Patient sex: F
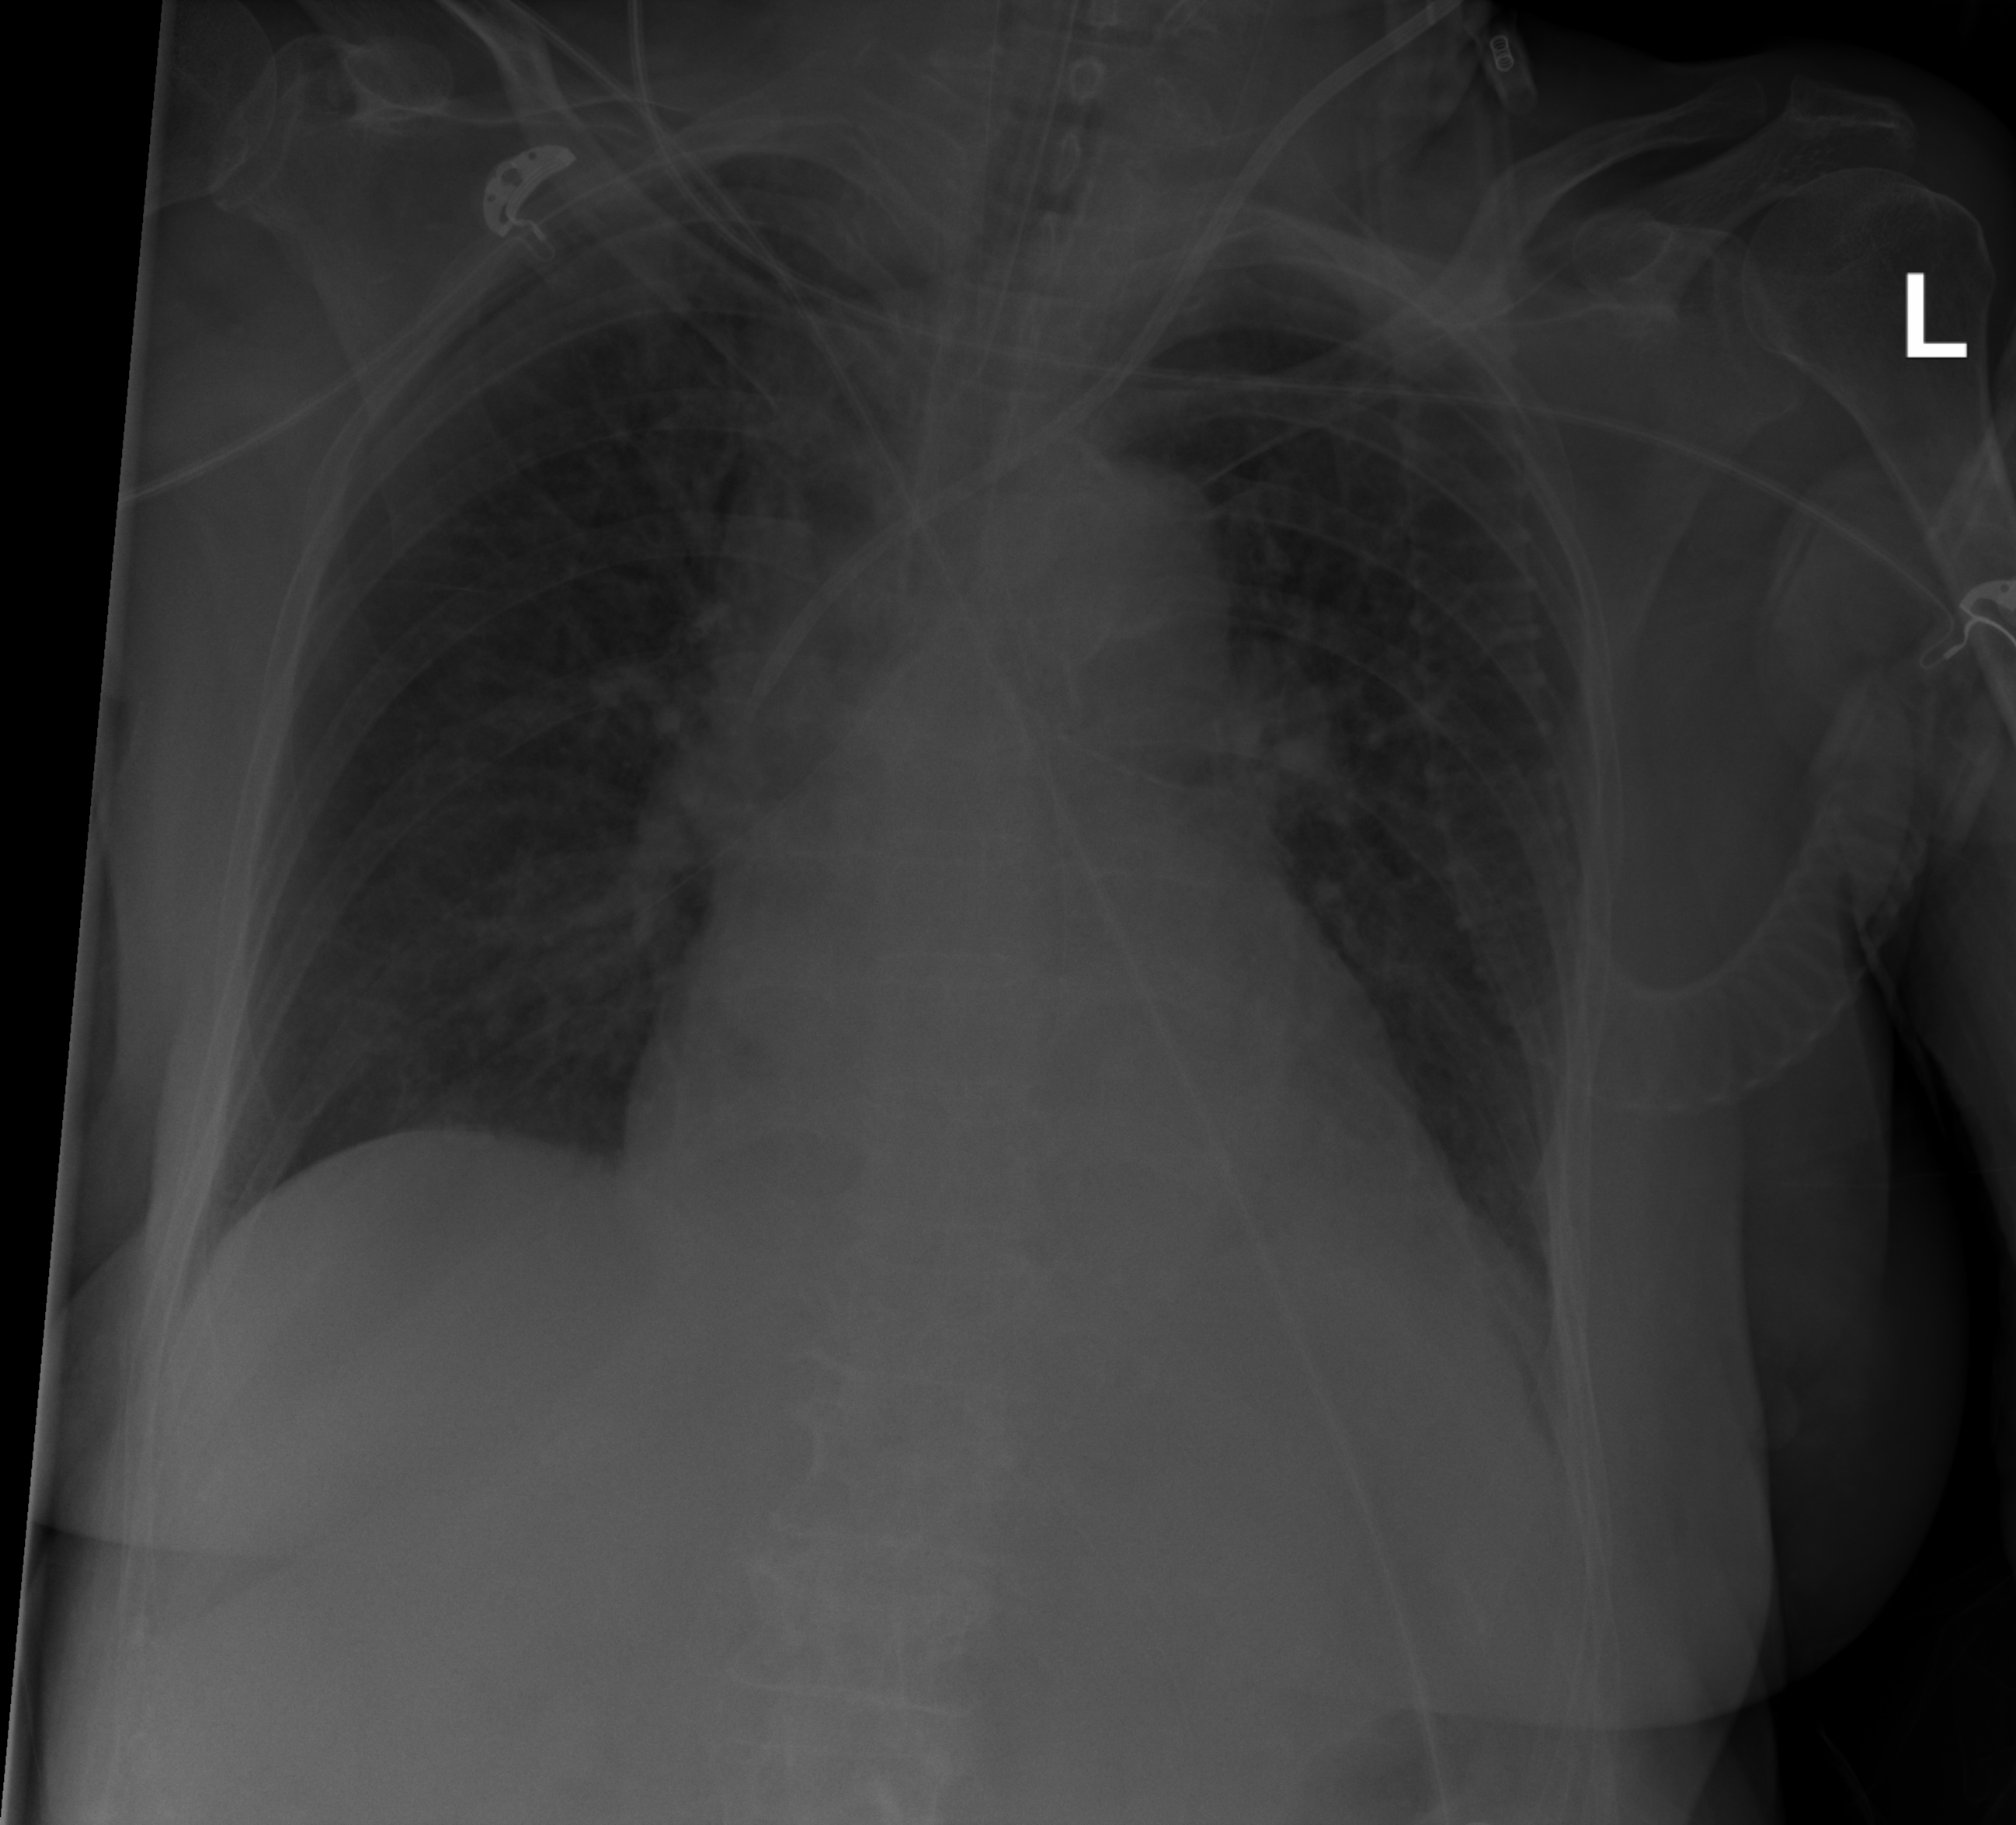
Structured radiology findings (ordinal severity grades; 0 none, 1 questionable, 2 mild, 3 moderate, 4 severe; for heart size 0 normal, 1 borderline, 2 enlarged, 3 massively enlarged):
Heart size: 2
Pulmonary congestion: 1
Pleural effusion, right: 0
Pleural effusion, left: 1
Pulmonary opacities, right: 0
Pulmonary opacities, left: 0
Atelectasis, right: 0
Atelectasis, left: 2